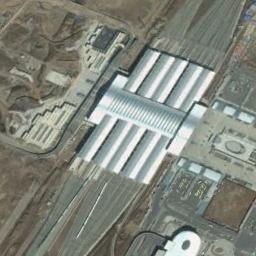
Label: railway_station